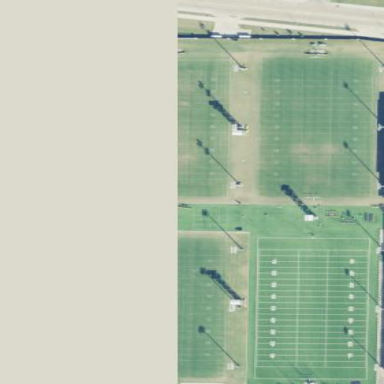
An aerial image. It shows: American football pitch for leisure and sport activities.